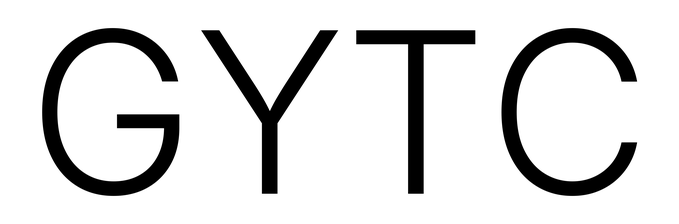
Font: Inter_Light